Question: I am using Slackware 14 and latest Eclipse Juno.
As a regular Eclipse user, I installed CDT just like I always did. However, when I create a new project, there is no toolchain available. Screenshot here:

I remember I used to get the default GCC toolchain available as soon as I have CDT installed in Linux. Even if using BSD, I could install GCC cross compile toolchain and it just works for native GCC as well. I tried to install the cross compile toolchain and CDT does not pick it up.
Please offer your suggestions, thank you.
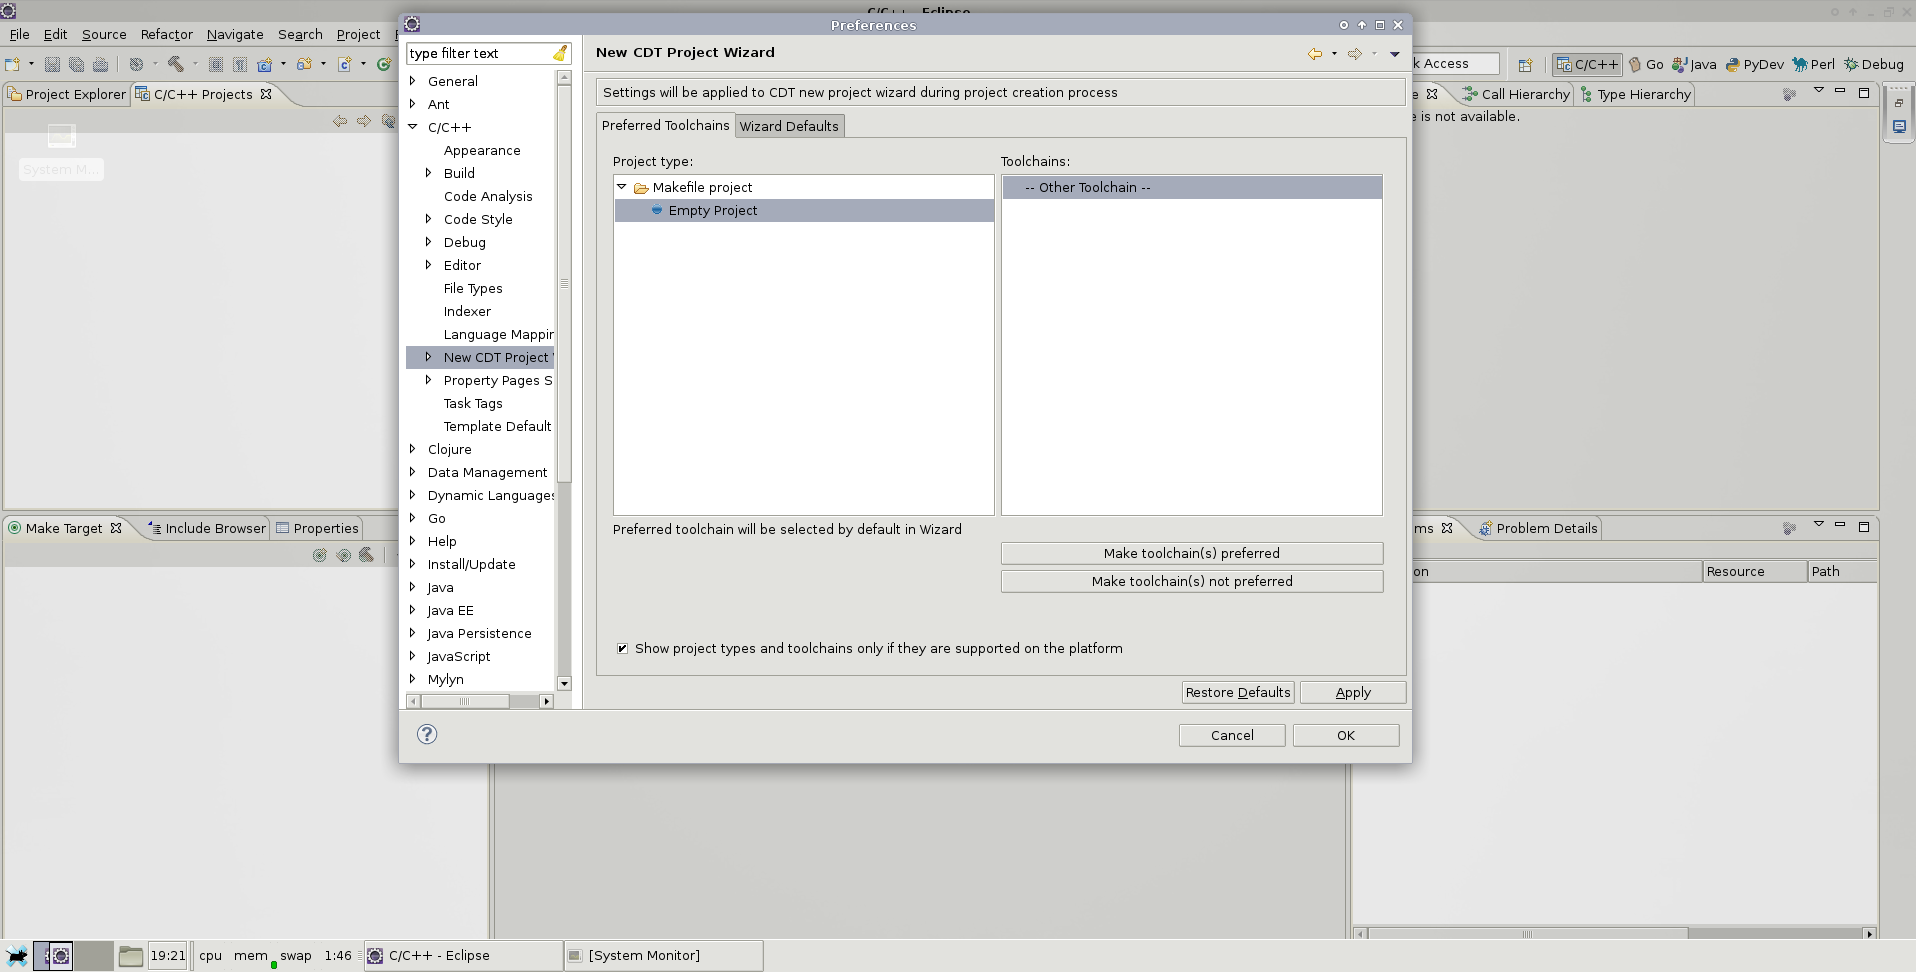
Answer: I had the same problem. At some point, I could program in C++ with Eclipse. One day, it can't find any tool chain even when there are a couple of them. Basically, you need to reinstall your CDT plugin with assumption that you installed your tool chain in a correct place - for this, you need to refer to instructions for your Linux distribution.
Here is what I did without changing anything on toolchain:
1. Uninstall CDT from Eclipse Help -> Install new software -> Click the link "Already installed" -> Select CDT items -> Click Uninstall
2. Install CDT again
This got me my toolchain back in Eclipse.
In case reinstalling does not work, it means you have unsupported toolchain for some reason. Uncheck 'Show project types and toolchains only if they are supported on the platform' on the new project dialog. Then it will show the toolchain. You can go ahead to select the toolchain to create the project. But I'd try to find why the installed gcc is unsupoprted.